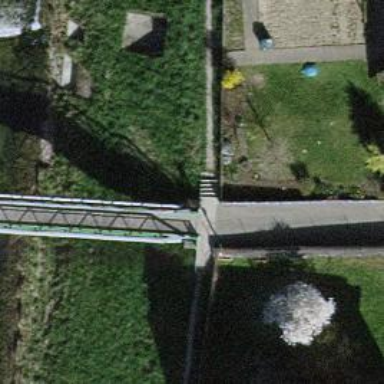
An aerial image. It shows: Concrete bridge over cycleway.